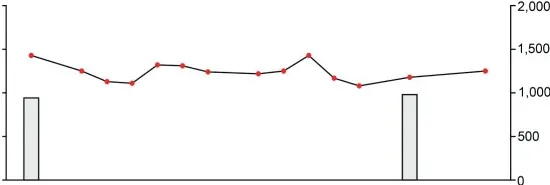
High-dose IVIGs did not exacerbate kidney injury. (A) Measurements of serum creatinine are aligned to the left axis, bar graphs of albuminuria to the right axis. Respective arrowheads indicate PEX without and with high-dose application of IVIGs (1 g/kg body weight) two hours prior to treatment.
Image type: chart (chart)